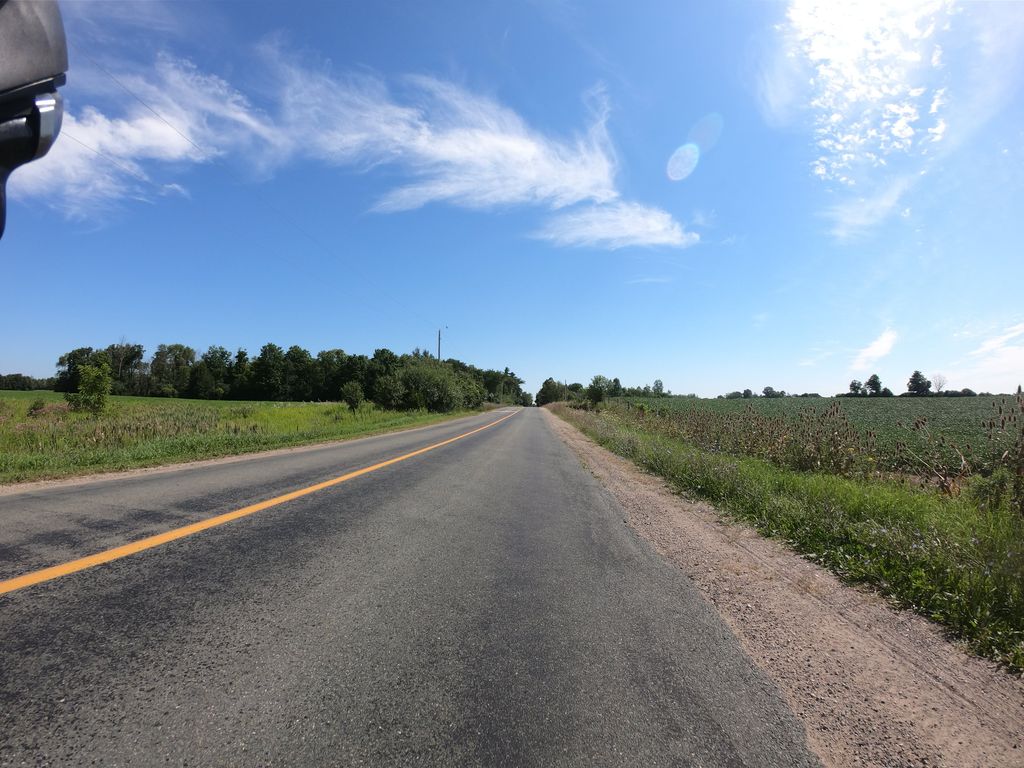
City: kitchener-waterloo